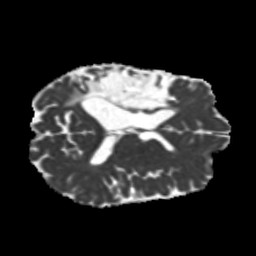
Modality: MD
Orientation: axial
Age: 41
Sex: male
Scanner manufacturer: siemens
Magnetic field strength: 3 T
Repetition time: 5.25 s
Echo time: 0.08 s